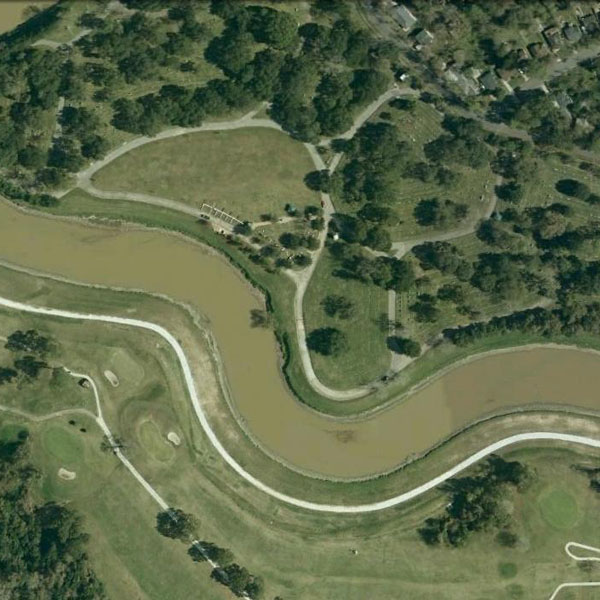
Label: River